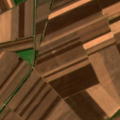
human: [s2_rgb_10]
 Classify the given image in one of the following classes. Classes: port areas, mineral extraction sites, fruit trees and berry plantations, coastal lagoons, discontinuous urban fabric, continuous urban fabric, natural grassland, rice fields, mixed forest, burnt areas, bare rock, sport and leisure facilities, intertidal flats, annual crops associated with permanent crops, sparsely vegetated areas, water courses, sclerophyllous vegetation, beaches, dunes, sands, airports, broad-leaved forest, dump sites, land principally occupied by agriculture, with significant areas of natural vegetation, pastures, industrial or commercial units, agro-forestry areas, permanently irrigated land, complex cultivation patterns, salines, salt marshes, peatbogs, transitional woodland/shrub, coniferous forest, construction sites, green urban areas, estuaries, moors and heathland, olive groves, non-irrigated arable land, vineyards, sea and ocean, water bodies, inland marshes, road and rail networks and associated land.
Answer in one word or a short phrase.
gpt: non-irrigated arable land